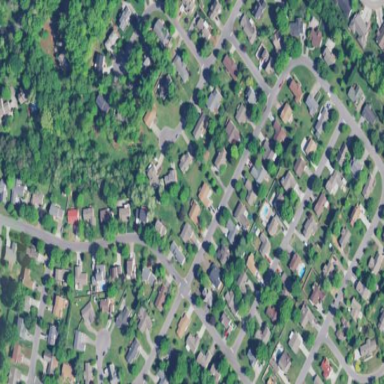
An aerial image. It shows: This residential area consists of single-family homes.